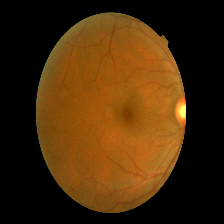
Diabetic retinopathy grade: Mild